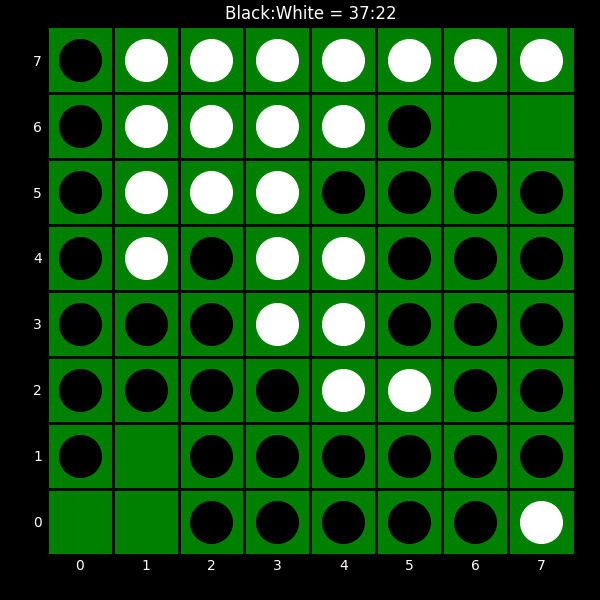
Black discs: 37
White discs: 22